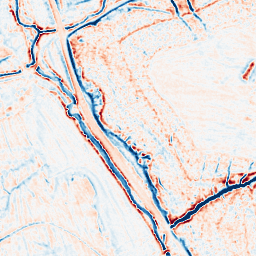
Category: multiscale
Decomposition family: dog_multiscale
Decomposition parameters: sigma_ratio: 1.6
n_scales: 3
base_sigma: 0.5
Upsampling method: cubic_mitchell
Upsampling parameters: scale: 4
Upsampling scale: 4